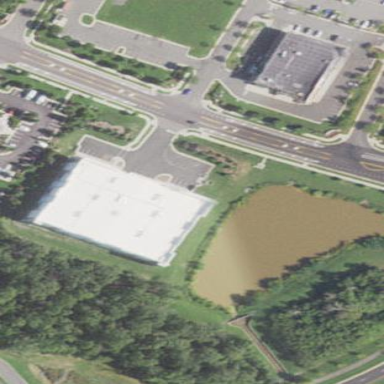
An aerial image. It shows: Commercial area used for self-storage purposes.